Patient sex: M
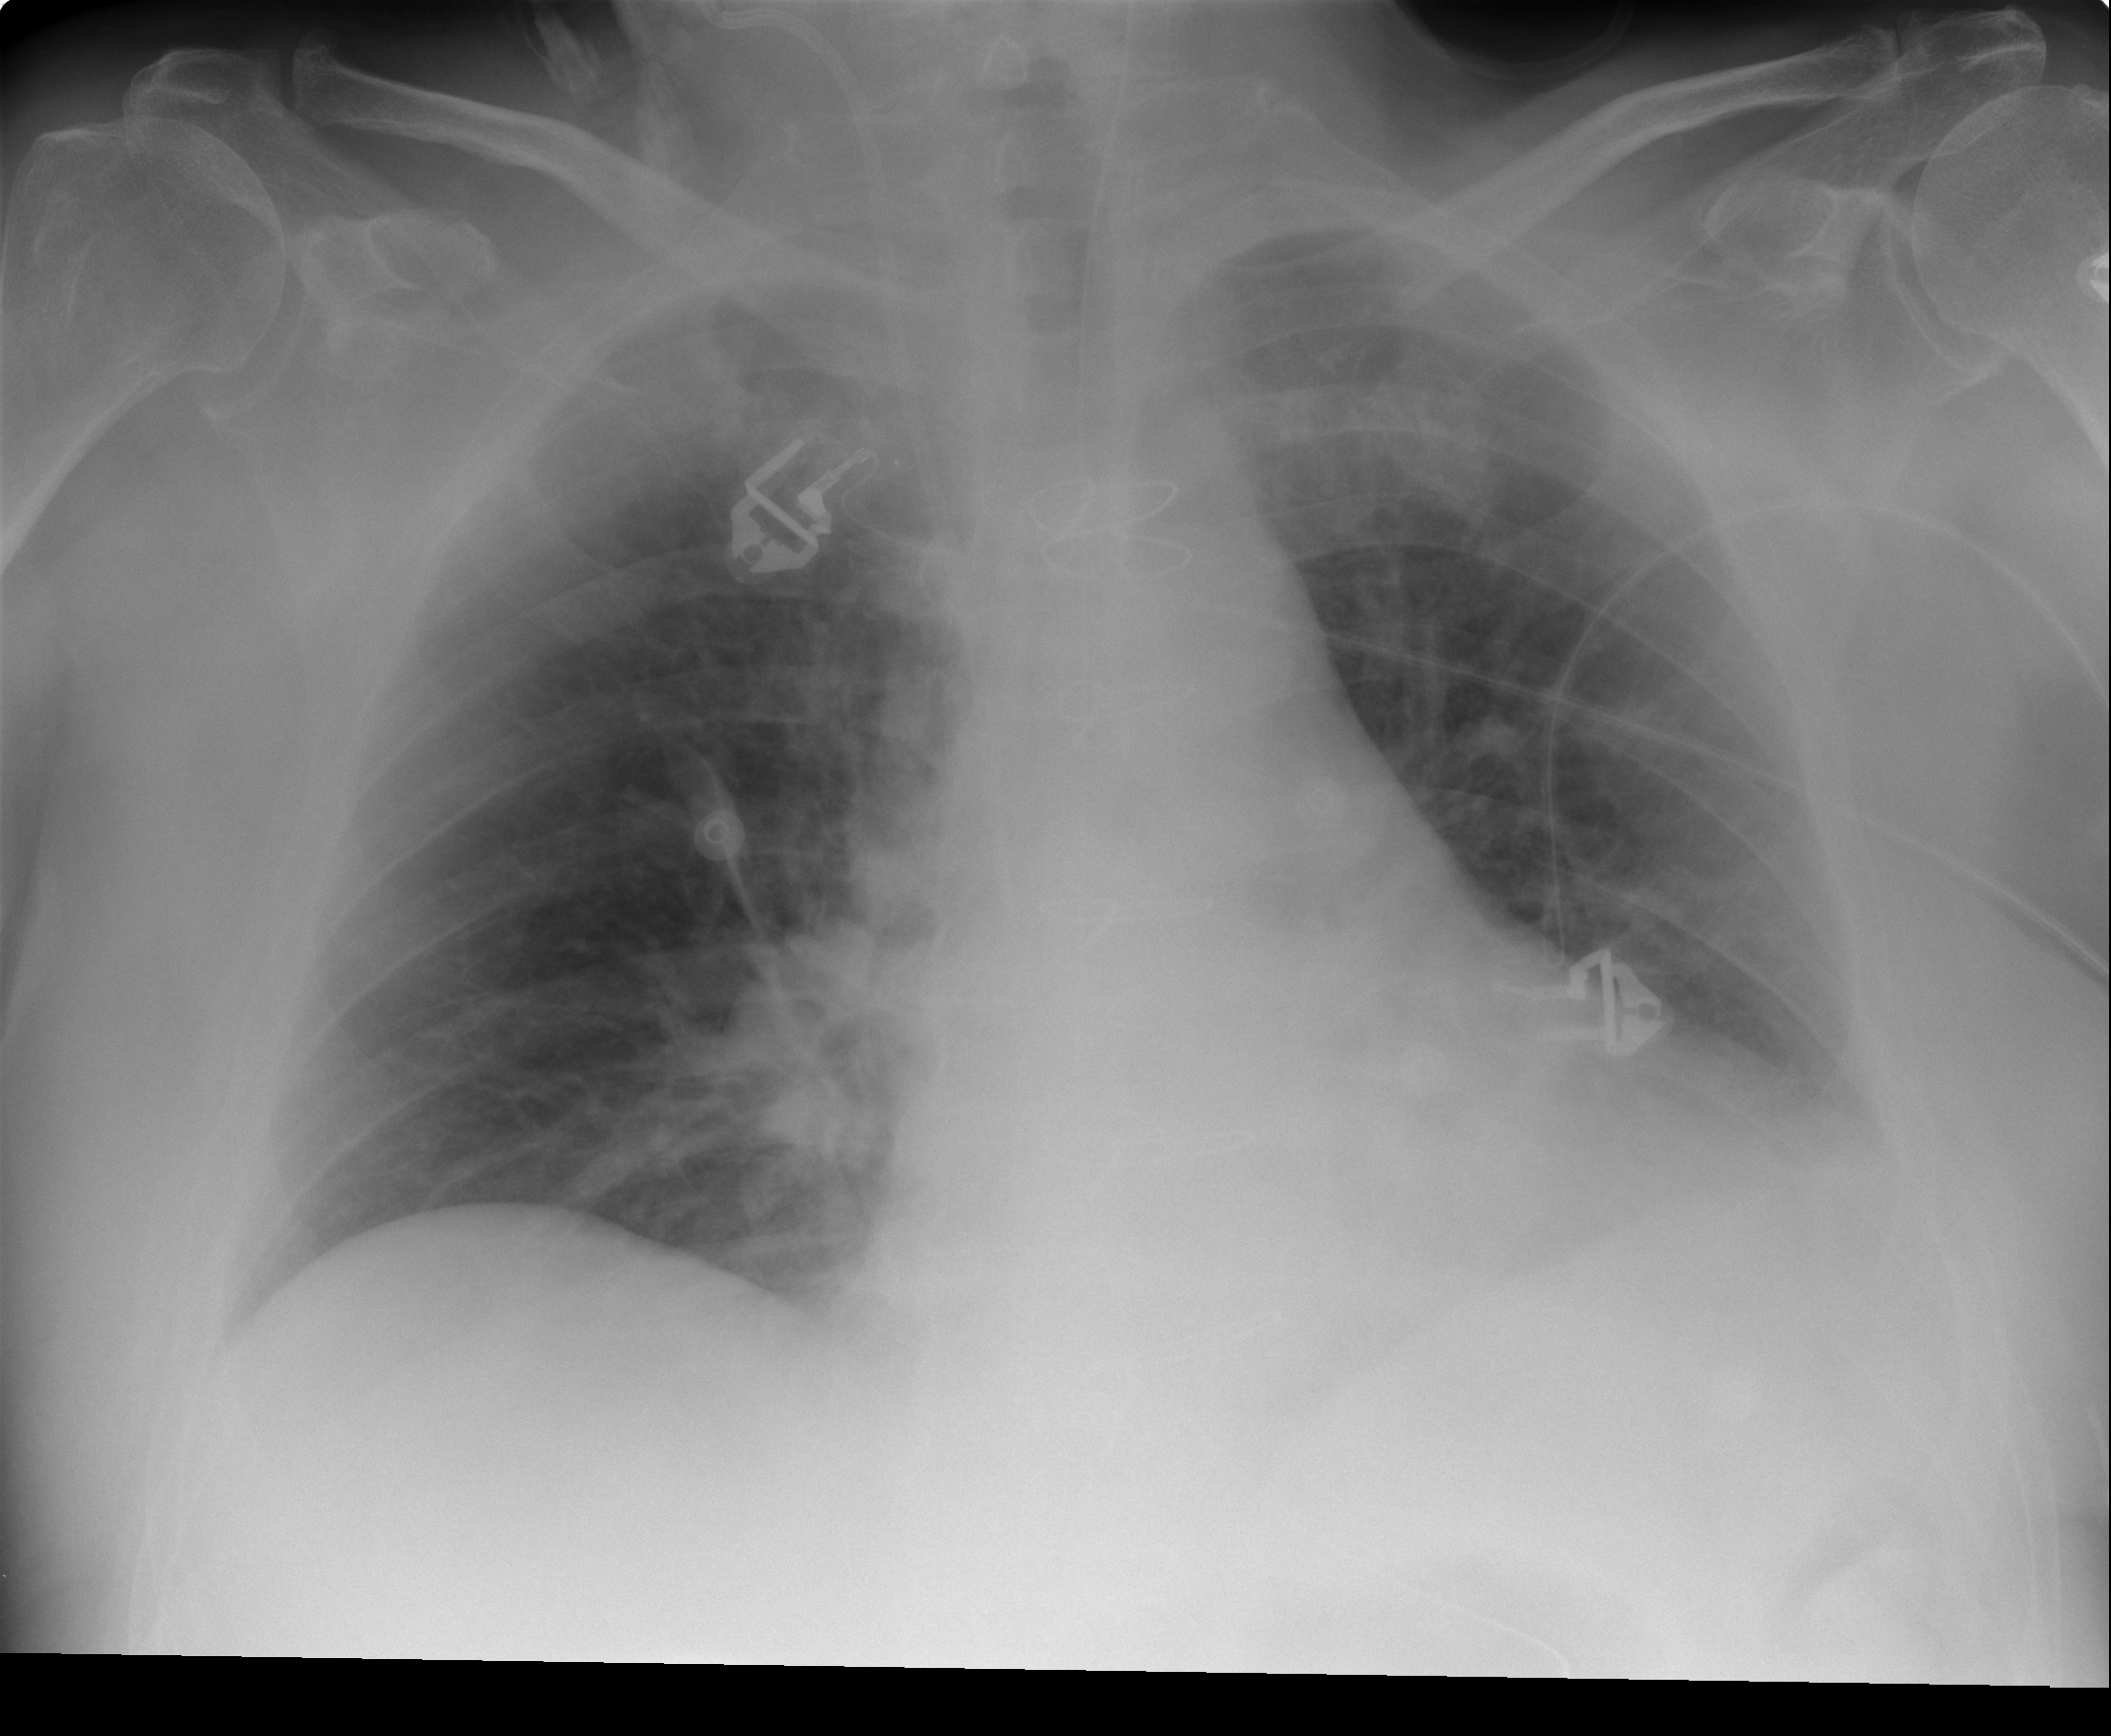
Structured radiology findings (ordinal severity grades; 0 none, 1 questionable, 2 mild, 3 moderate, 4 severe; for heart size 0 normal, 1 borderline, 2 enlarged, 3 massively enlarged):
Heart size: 0
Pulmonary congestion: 0
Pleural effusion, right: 0
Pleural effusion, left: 1
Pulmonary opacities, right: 0
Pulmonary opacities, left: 0
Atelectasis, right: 0
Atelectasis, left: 1